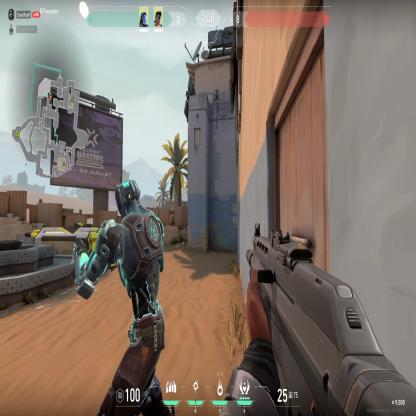
Label: teammate